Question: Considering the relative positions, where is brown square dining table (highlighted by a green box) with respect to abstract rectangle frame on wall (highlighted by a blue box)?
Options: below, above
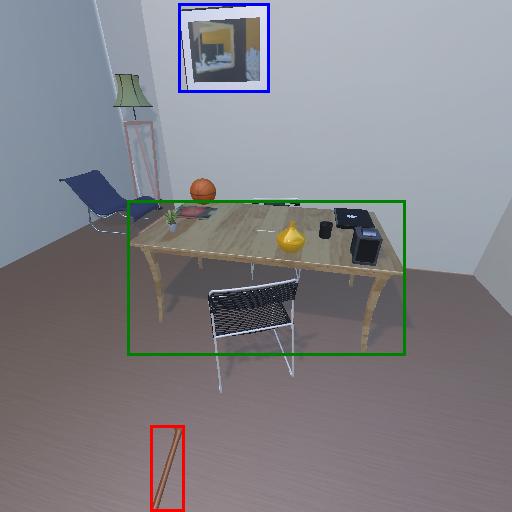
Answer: below